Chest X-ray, PA view. Patient: 55 years old, sex M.
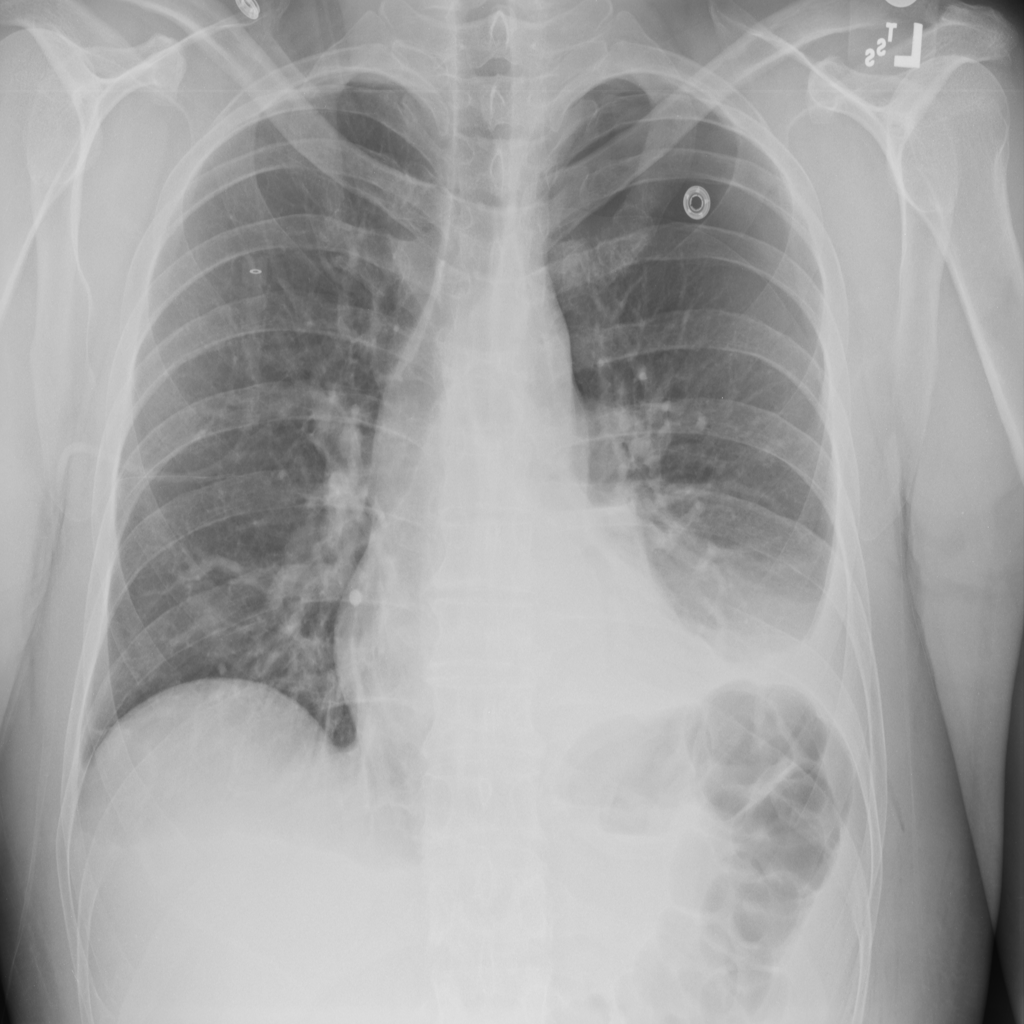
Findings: Atelectasis, Effusion, Pneumothorax